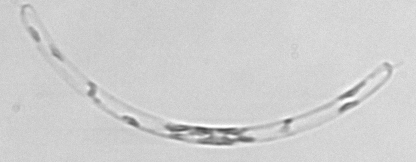
Label: Guinardia_striata